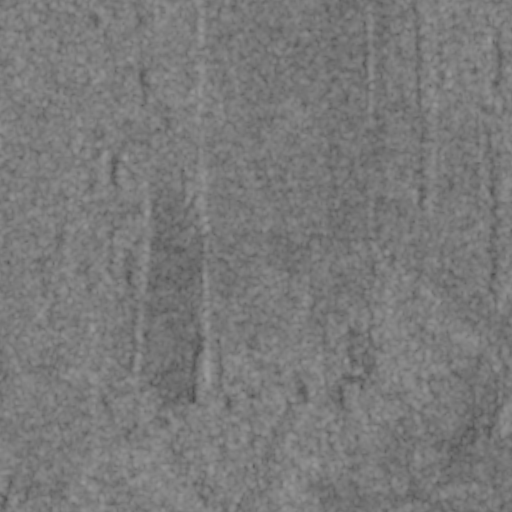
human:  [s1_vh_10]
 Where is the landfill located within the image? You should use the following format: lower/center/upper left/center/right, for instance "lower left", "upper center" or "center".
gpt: The landfill is located in the lower right of the image.
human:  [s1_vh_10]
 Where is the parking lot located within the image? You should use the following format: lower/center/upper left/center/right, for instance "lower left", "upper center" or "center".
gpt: The parking lot is located in the lower right of the image.
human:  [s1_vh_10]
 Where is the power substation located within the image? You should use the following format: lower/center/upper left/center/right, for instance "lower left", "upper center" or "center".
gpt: The power substation is located in the lower right of the image.
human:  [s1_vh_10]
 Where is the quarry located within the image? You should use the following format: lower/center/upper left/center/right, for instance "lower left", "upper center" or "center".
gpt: The quarry is located in the lower right of the image.
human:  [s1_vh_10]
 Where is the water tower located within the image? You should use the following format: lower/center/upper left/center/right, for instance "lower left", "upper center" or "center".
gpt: The water tower is located in the center right of the image.
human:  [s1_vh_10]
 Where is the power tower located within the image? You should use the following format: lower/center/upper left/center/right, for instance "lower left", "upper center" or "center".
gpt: There is no power tower in the image.

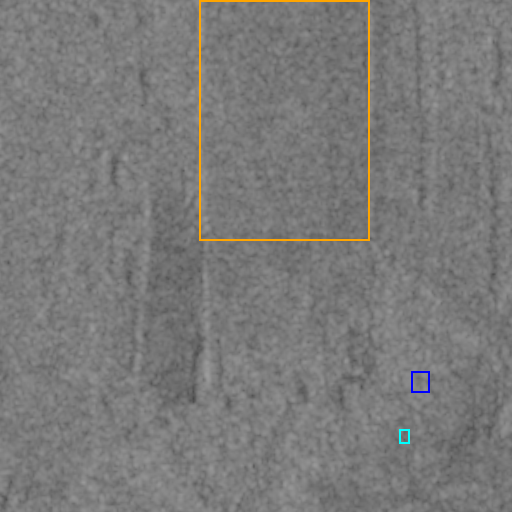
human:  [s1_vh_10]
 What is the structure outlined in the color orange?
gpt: The structure outlined in orange is a crop field.
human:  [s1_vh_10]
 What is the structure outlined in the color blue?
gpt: The structure outlined in blue is a landfill.
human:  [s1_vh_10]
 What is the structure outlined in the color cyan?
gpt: The structure outlined in cyan is a quarry.
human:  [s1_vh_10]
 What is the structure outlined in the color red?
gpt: There is no red outline.